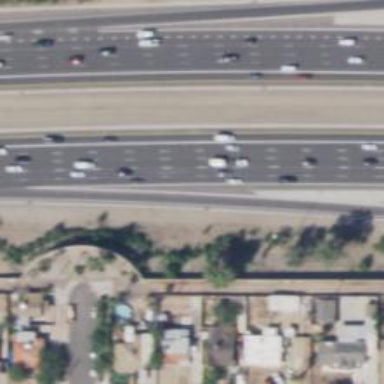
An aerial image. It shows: Motorway link.